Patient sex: M
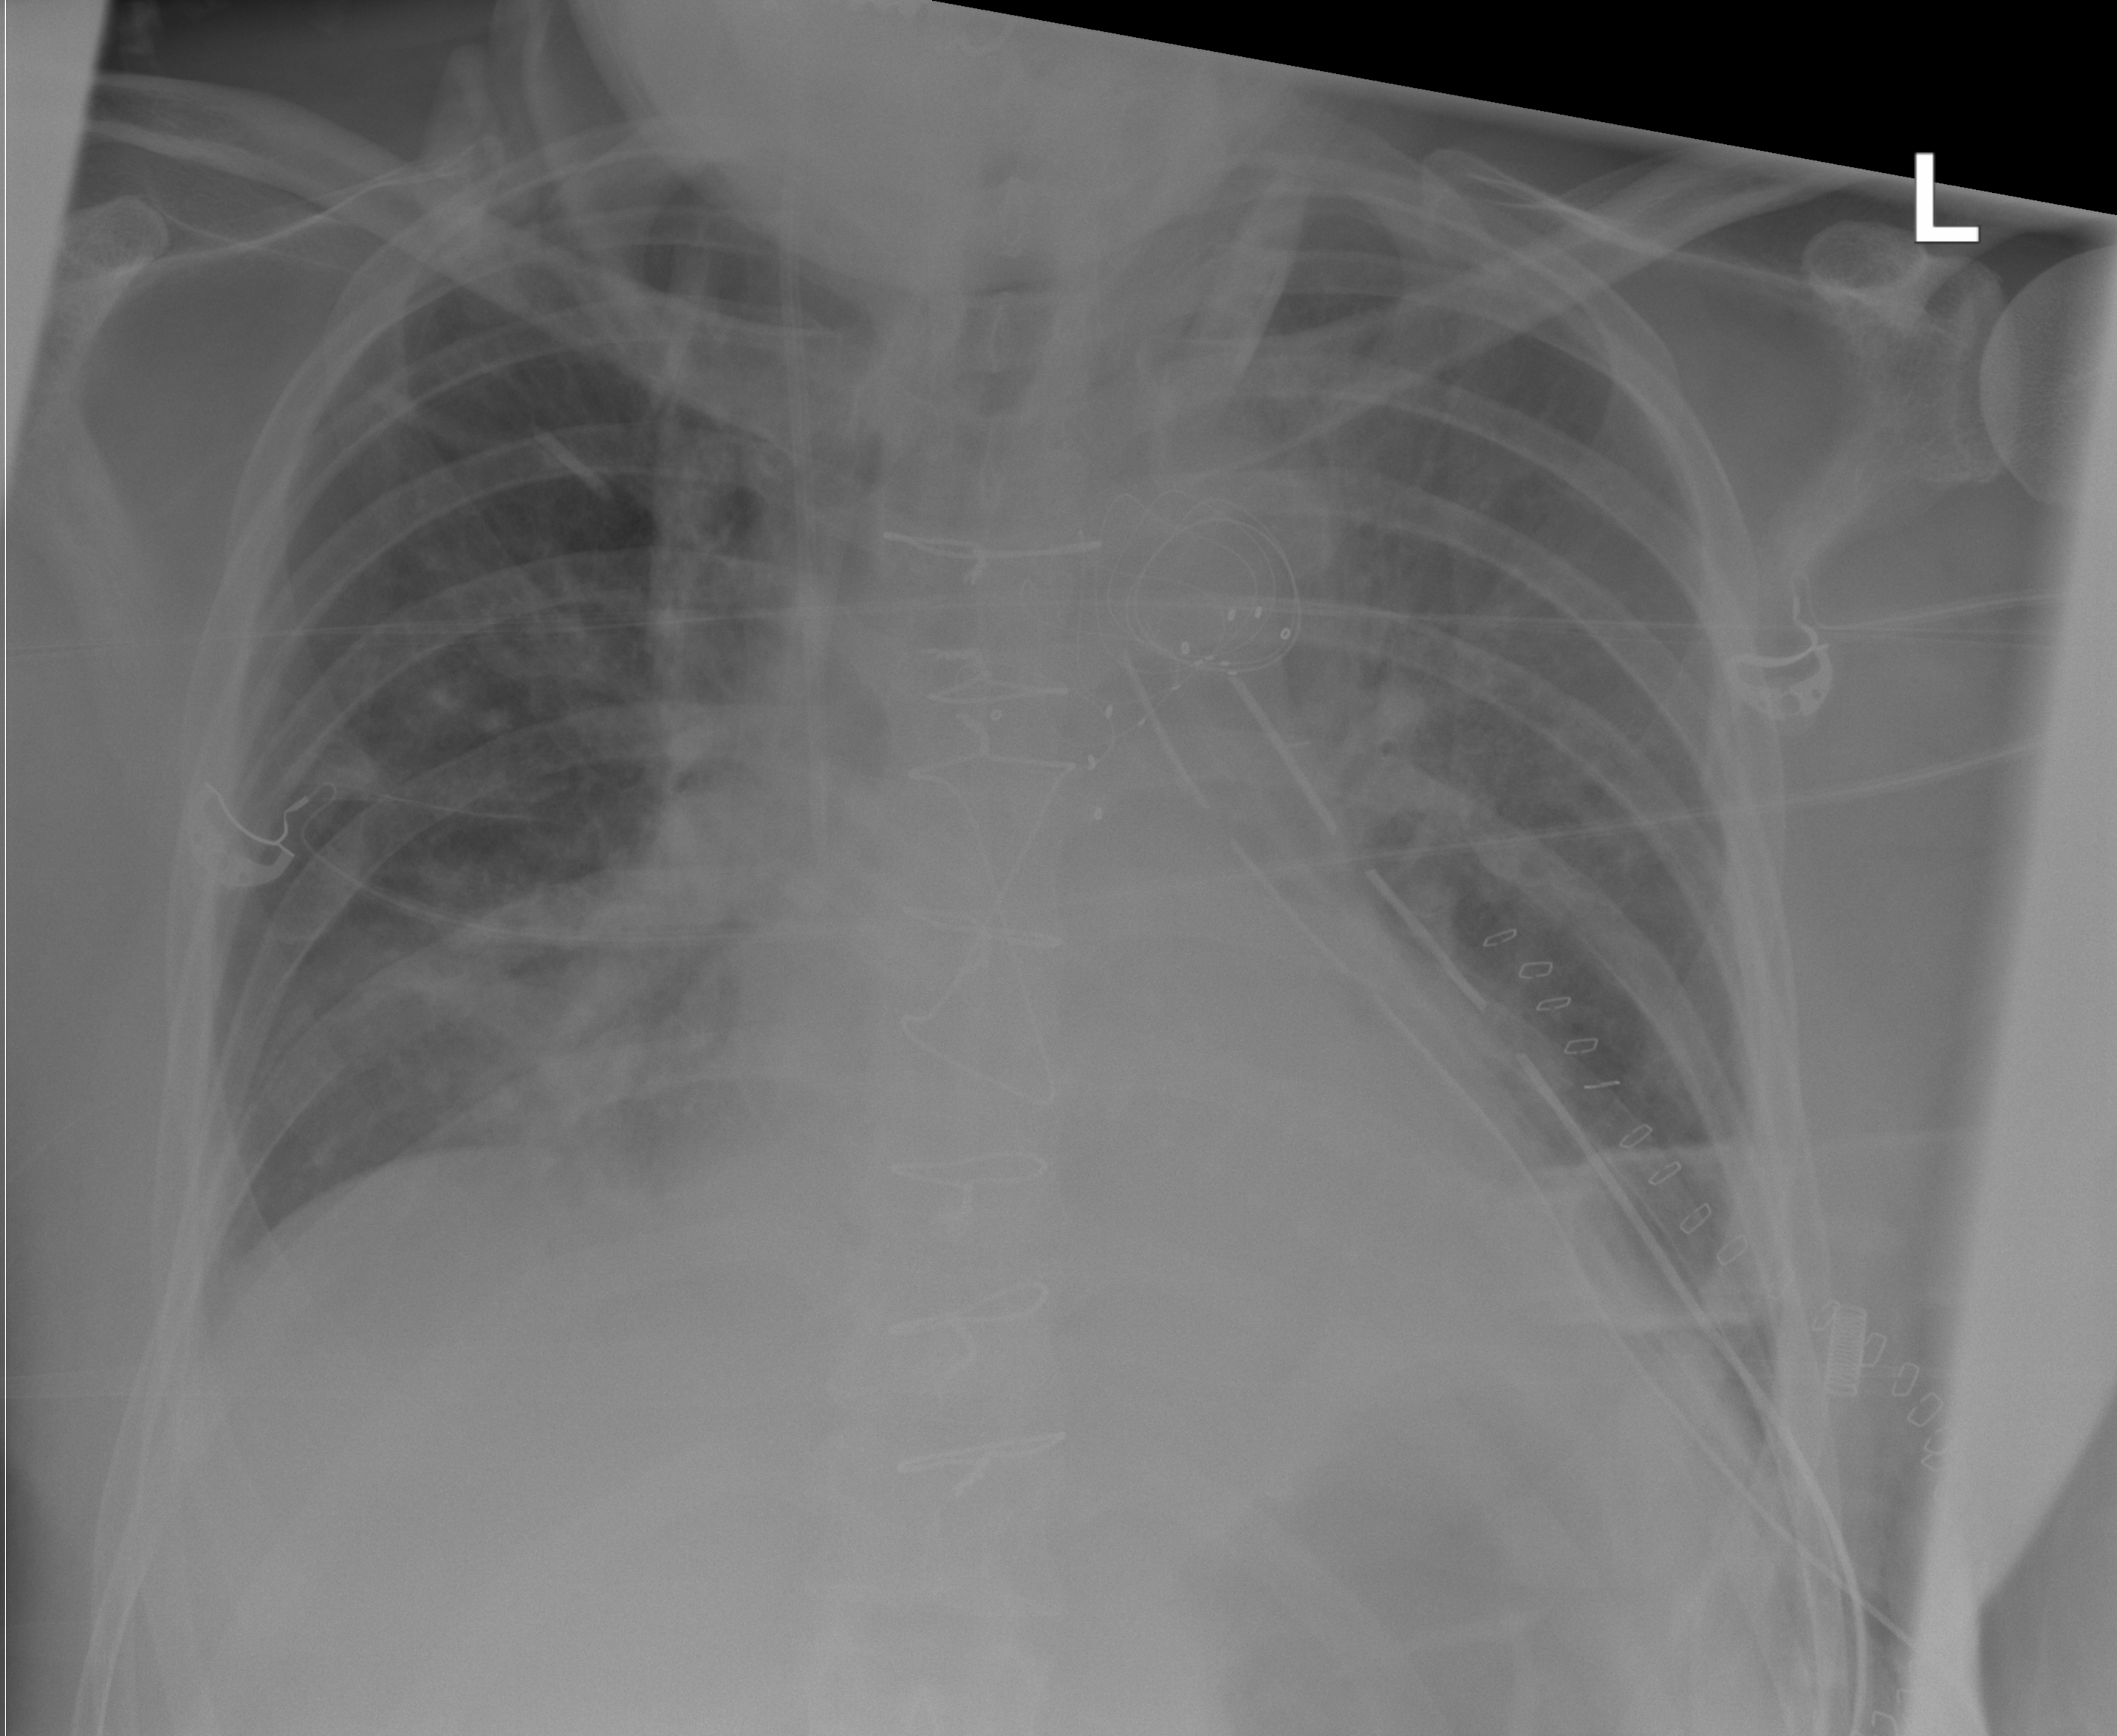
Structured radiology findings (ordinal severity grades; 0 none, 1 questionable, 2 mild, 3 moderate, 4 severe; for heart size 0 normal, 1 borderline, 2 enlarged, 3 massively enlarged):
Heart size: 0
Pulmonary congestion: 0
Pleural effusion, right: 2
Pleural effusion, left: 2
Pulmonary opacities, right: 0
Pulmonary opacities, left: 0
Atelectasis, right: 2
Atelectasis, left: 2